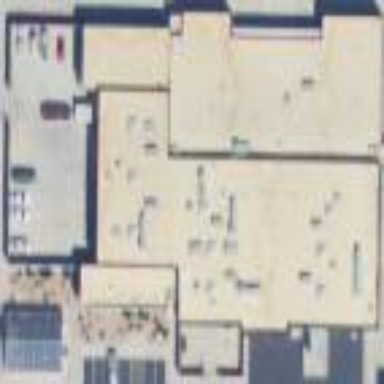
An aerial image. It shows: School building used for educational purposes.